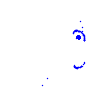
Particle: pion